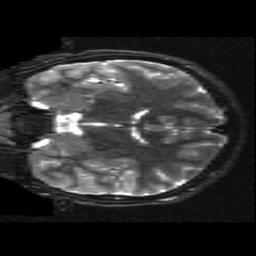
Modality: T2w
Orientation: coronal
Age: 13
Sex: male
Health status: ill
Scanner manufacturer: ge
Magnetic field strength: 3 T
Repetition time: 7.5 s
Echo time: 0.1007 s